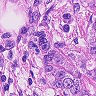
Metastatic tissue present: yes